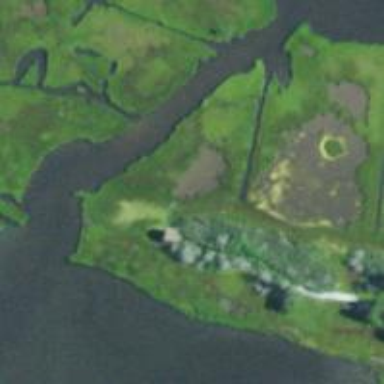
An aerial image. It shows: Bird hide located in leisure land area.